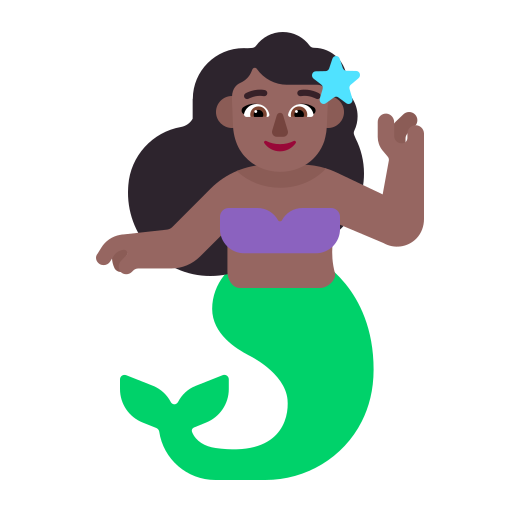
woman merpeople flat  dark